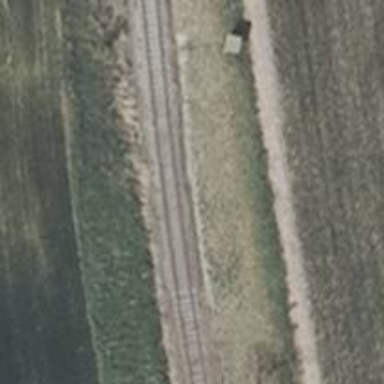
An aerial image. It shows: Preserved railway with rails.